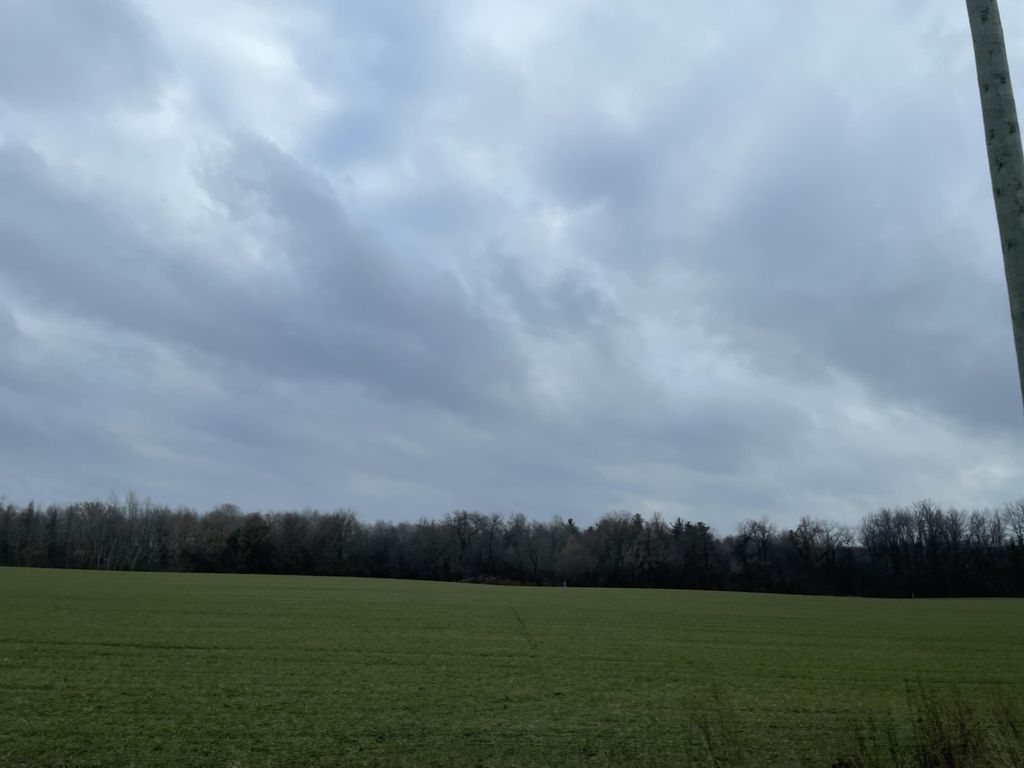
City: kitchener-waterloo